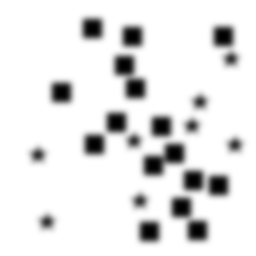
Squares: 16
Triangles: 0
Stars: 8
Total shapes: 24